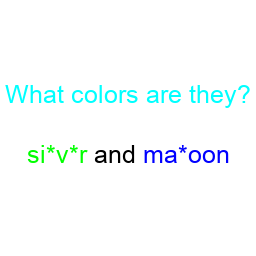
Color: lime, blue
Color name shown: silver, maroon
Background color: white
Question text color: cyan